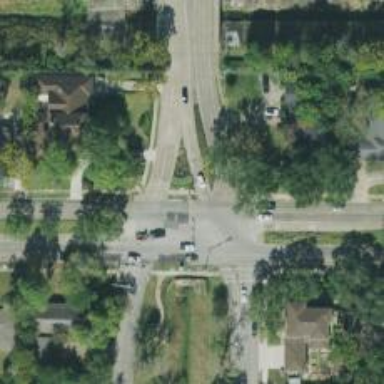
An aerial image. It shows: Marked footway crossing with pedestrian island.